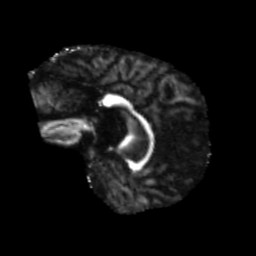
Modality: FA
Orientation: sagittal
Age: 58
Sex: male
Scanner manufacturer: siemens
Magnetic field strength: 3 T
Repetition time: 5.47 s
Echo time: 0.0854 s